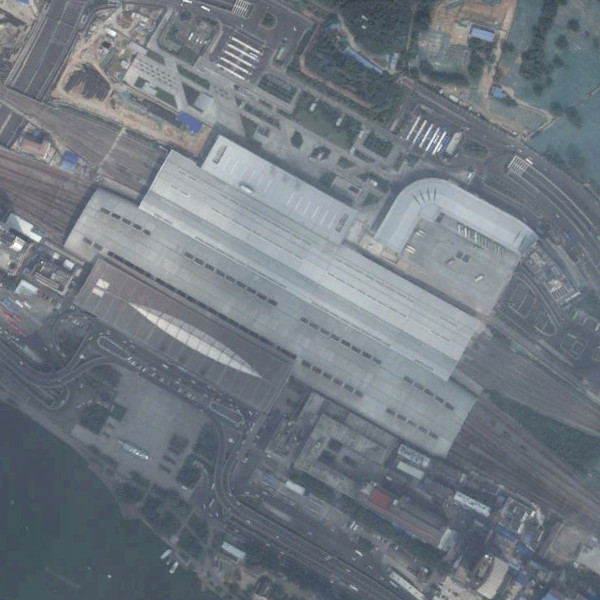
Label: RailwayStation